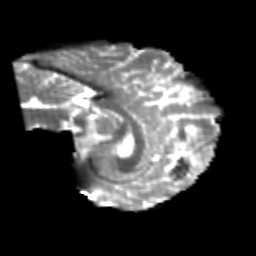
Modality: T2w
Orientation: sagittal
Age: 24
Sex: male
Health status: healthy
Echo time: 0.074 s